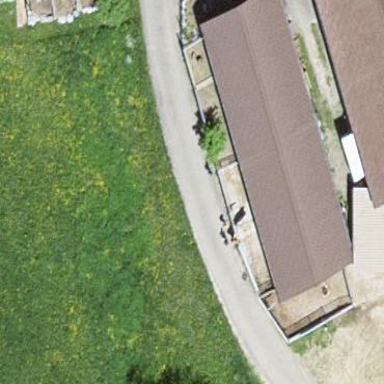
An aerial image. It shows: Farm auxiliary building with gabled roof.